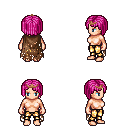
a pixel art fantasy rpg character, female body template, human, light skin, brown tattered cape, gold greaves, pink pageboy hairstyle, bronze tiara, four views (front, back, left, right), 2x2 character sprite sheet, small pixel art, hard edges, no anti-aliasing